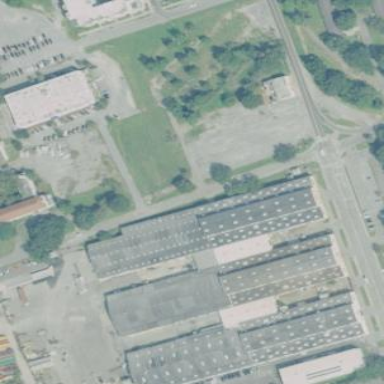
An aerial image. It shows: Industrial building.